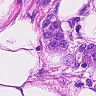
Metastatic tissue present: yes